Question: I want to create a custom LinkBar in which the item which is selected shown with some space before the text or anything else as shown in the Image below.

when second item is selected then Two is having some effect and move slightly to left side.
when third item is selected then Three is having some effect and move slightly to left side and Two move at its original place.
Please Help me ...
Thanks in advance
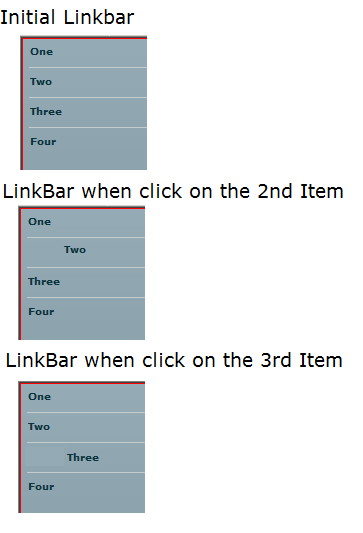
Answer: This simple application demos a basic approach to doing this with spaces, its not bullet proof by any means, but it works, and its build on Flex SDK 3.6.
'''
<?xml version="1.0" encoding="utf-8"?>
<mx:Application xmlns:mx="http://www.adobe.com/2006/mxml" layout="vertical" width="100%" height="100%">
<mx:Script>
<![CDATA[
import mx.collections.ArrayCollection;
import mx.events.FlexEvent;
import mx.events.ItemClickEvent;
private var _labels:Array = ["link 1", "link 2", "link 3"];
private var _links:ArrayCollection = new ArrayCollection();
/**
* Creation complete handler for linkbar.
* Sets up the link bar data provider.
*
* @param FlexEvent creation complete event dispatched from link bar
* */
private function links_creationCompleteHandler(event:FlexEvent):void{
resetLinks();
linkBar.dataProvider = _links;
}
/**
* Item click handler for link bar.
* Checks if user has selected the same link again.
* If not then resets the link bar data provider with original label values.
* Then adds event.label with 4 leading spaces at the index of the same string in array col.
* Then removes the original string form the array col.
*
* @param ItemClickEvent dispatched from link bar
* */
private function links_itemClickHandler(event:ItemClickEvent):void{
if (event.label.search(" ") == -1){
resetLinks();
_links.addItemAt(" " + event.label, event.index);
_links.removeItemAt(event.index + 1);
}
}
/**
* Remove all items from the link bar data provider.
* Then add back in the original items to reset item labels.
* */
private function resetLinks():void{
_links.removeAll();
for each (var str:String in _labels){
_links.addItem(str);
}
}
]]>
</mx:Script>
<mx:LinkBar id="linkBar"
direction="vertical"
creationComplete="links_creationCompleteHandler(event)"
width="100"
itemClick="links_itemClickHandler(event)"/>
</mx:Application>
'''
In summary, it just adds some spaces onto the front of the item label selected. It does this by resetting the linkbars data provider each time the link bar dispatches the item click event. Then adding a replacement label for the selected item, removing the old one.
Feels a little clunky, and you could probably do something smoother with effects.